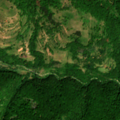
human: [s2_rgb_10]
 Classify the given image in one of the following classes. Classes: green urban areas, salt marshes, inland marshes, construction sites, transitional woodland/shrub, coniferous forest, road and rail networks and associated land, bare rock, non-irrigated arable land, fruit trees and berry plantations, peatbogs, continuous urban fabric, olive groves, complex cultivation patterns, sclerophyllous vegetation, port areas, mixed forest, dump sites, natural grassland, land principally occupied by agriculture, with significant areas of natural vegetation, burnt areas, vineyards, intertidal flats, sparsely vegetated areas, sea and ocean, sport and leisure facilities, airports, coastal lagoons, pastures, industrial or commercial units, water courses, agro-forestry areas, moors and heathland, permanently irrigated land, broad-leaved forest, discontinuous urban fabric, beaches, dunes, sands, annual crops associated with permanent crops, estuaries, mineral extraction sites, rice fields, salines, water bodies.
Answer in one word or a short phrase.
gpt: land principally occupied by agriculture, with significant areas of natural vegetation, broad-leaved forest